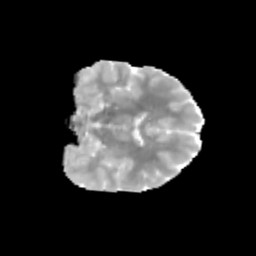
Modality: MD
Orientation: coronal
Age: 12
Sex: male
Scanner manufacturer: siemens
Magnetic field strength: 3 T
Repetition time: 3.8 s
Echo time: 0.07 s